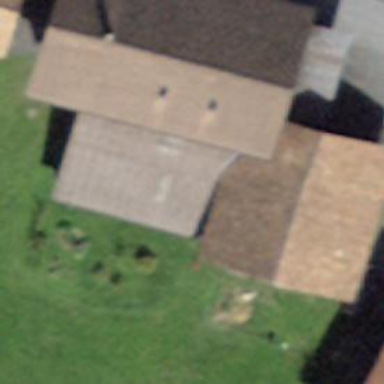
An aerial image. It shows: Barn.